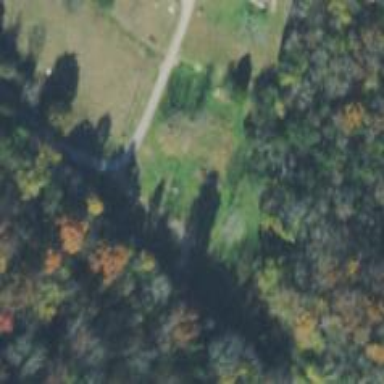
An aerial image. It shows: Driveway.